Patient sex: M
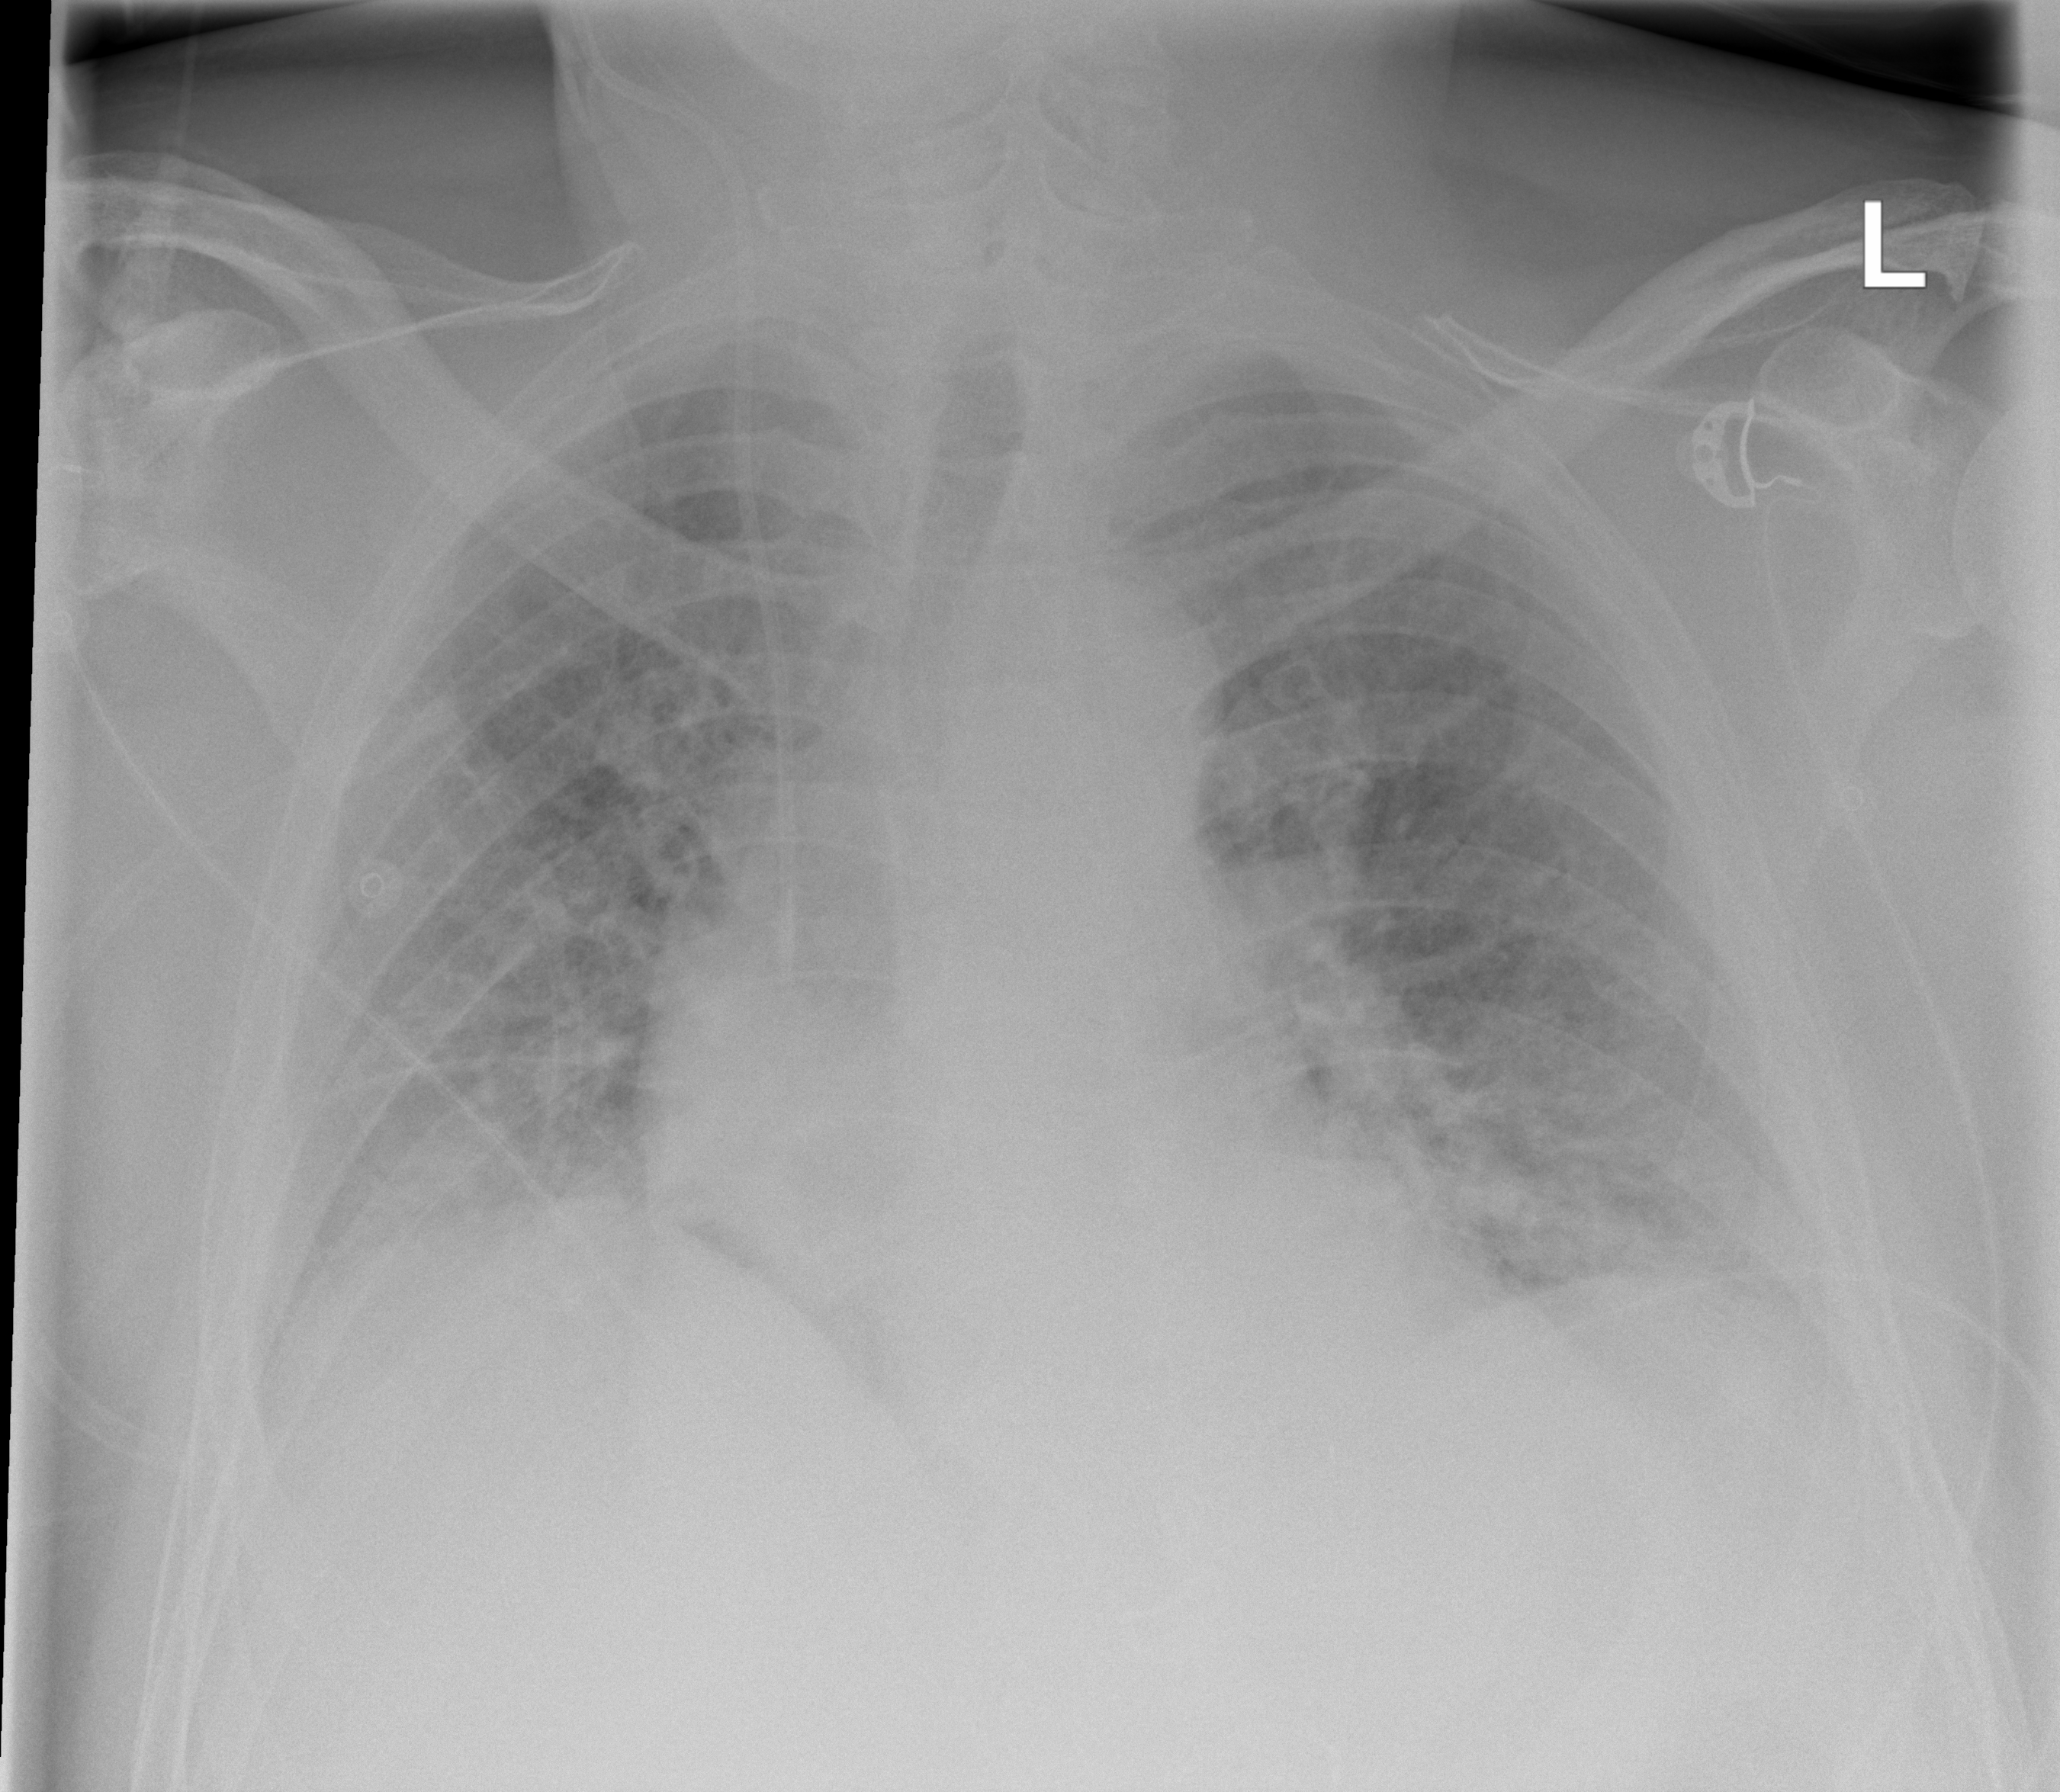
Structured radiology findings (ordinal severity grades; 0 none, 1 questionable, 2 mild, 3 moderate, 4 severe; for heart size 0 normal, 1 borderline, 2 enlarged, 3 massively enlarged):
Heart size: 1
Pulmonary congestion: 2
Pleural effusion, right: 2
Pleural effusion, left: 2
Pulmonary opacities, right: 2
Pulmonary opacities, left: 2
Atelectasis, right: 2
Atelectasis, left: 2